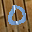
Label: 0